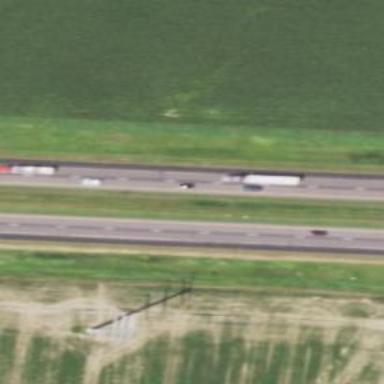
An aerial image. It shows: Asphalt motorway.